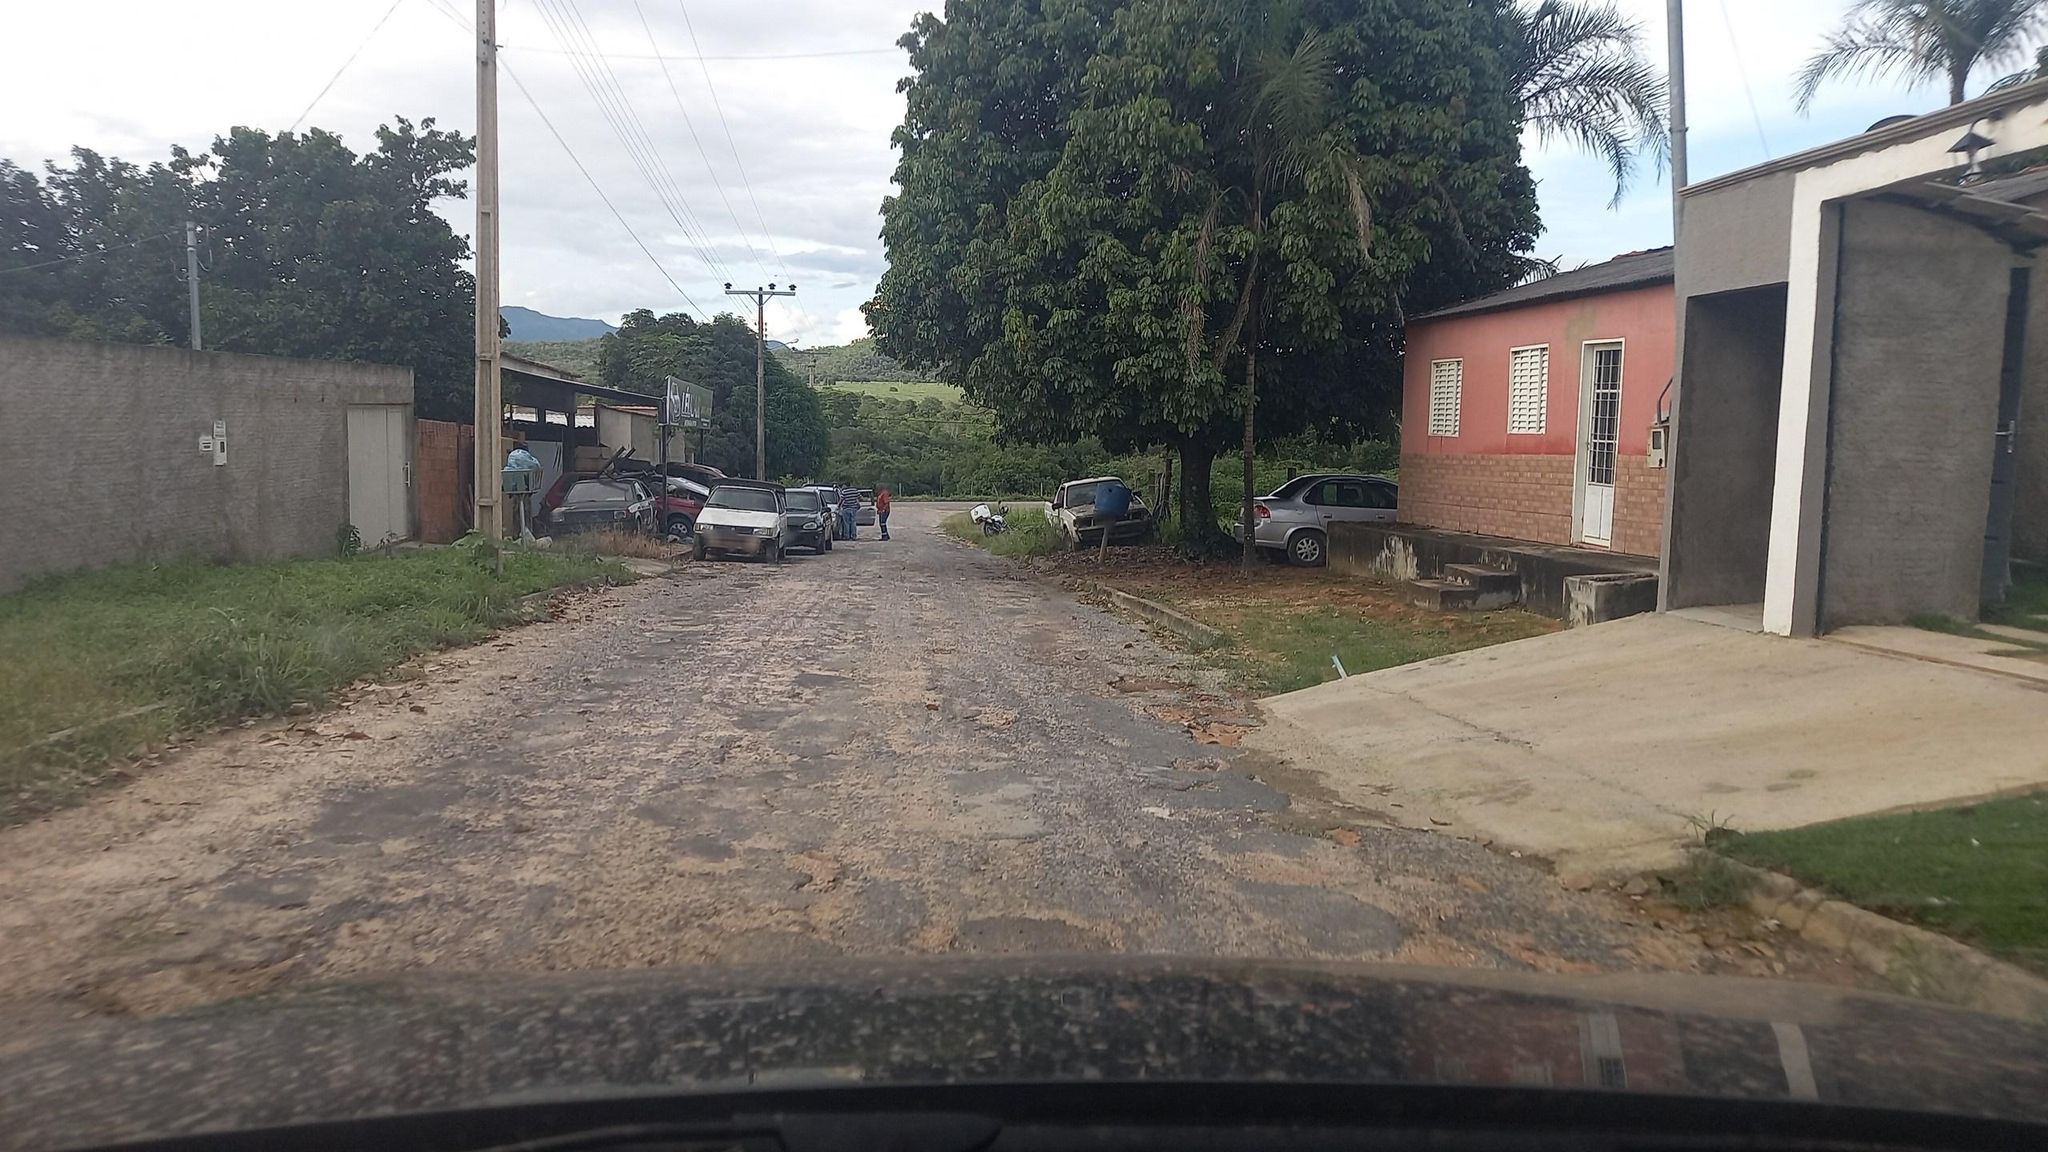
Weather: clear
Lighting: day
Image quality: good
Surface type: driving surface
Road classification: residential
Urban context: rural cluster
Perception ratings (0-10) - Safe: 3.24, Lively: 2.63, Beautiful: 3.43, Boring: 4.03, Depressing: 5.75, Wealthy: 0.4